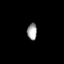
Tissue: prostate
Cell type: T cells
Senescence score: 0.3219
Nuclear area (px): 156
Mean DAPI intensity: 164.385